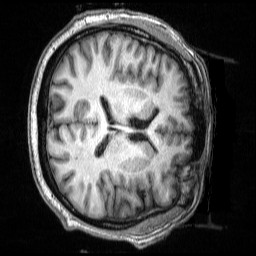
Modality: T1w
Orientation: axial
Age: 49
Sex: male
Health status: healthy
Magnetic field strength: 3 T
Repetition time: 2.53 s
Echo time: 0.00331 s